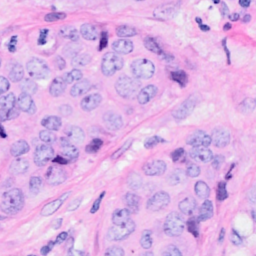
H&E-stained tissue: Breast